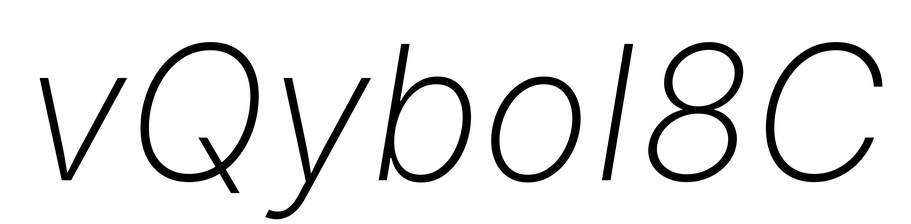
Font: Inter-Italic_ExtraLight_Italic